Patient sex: M
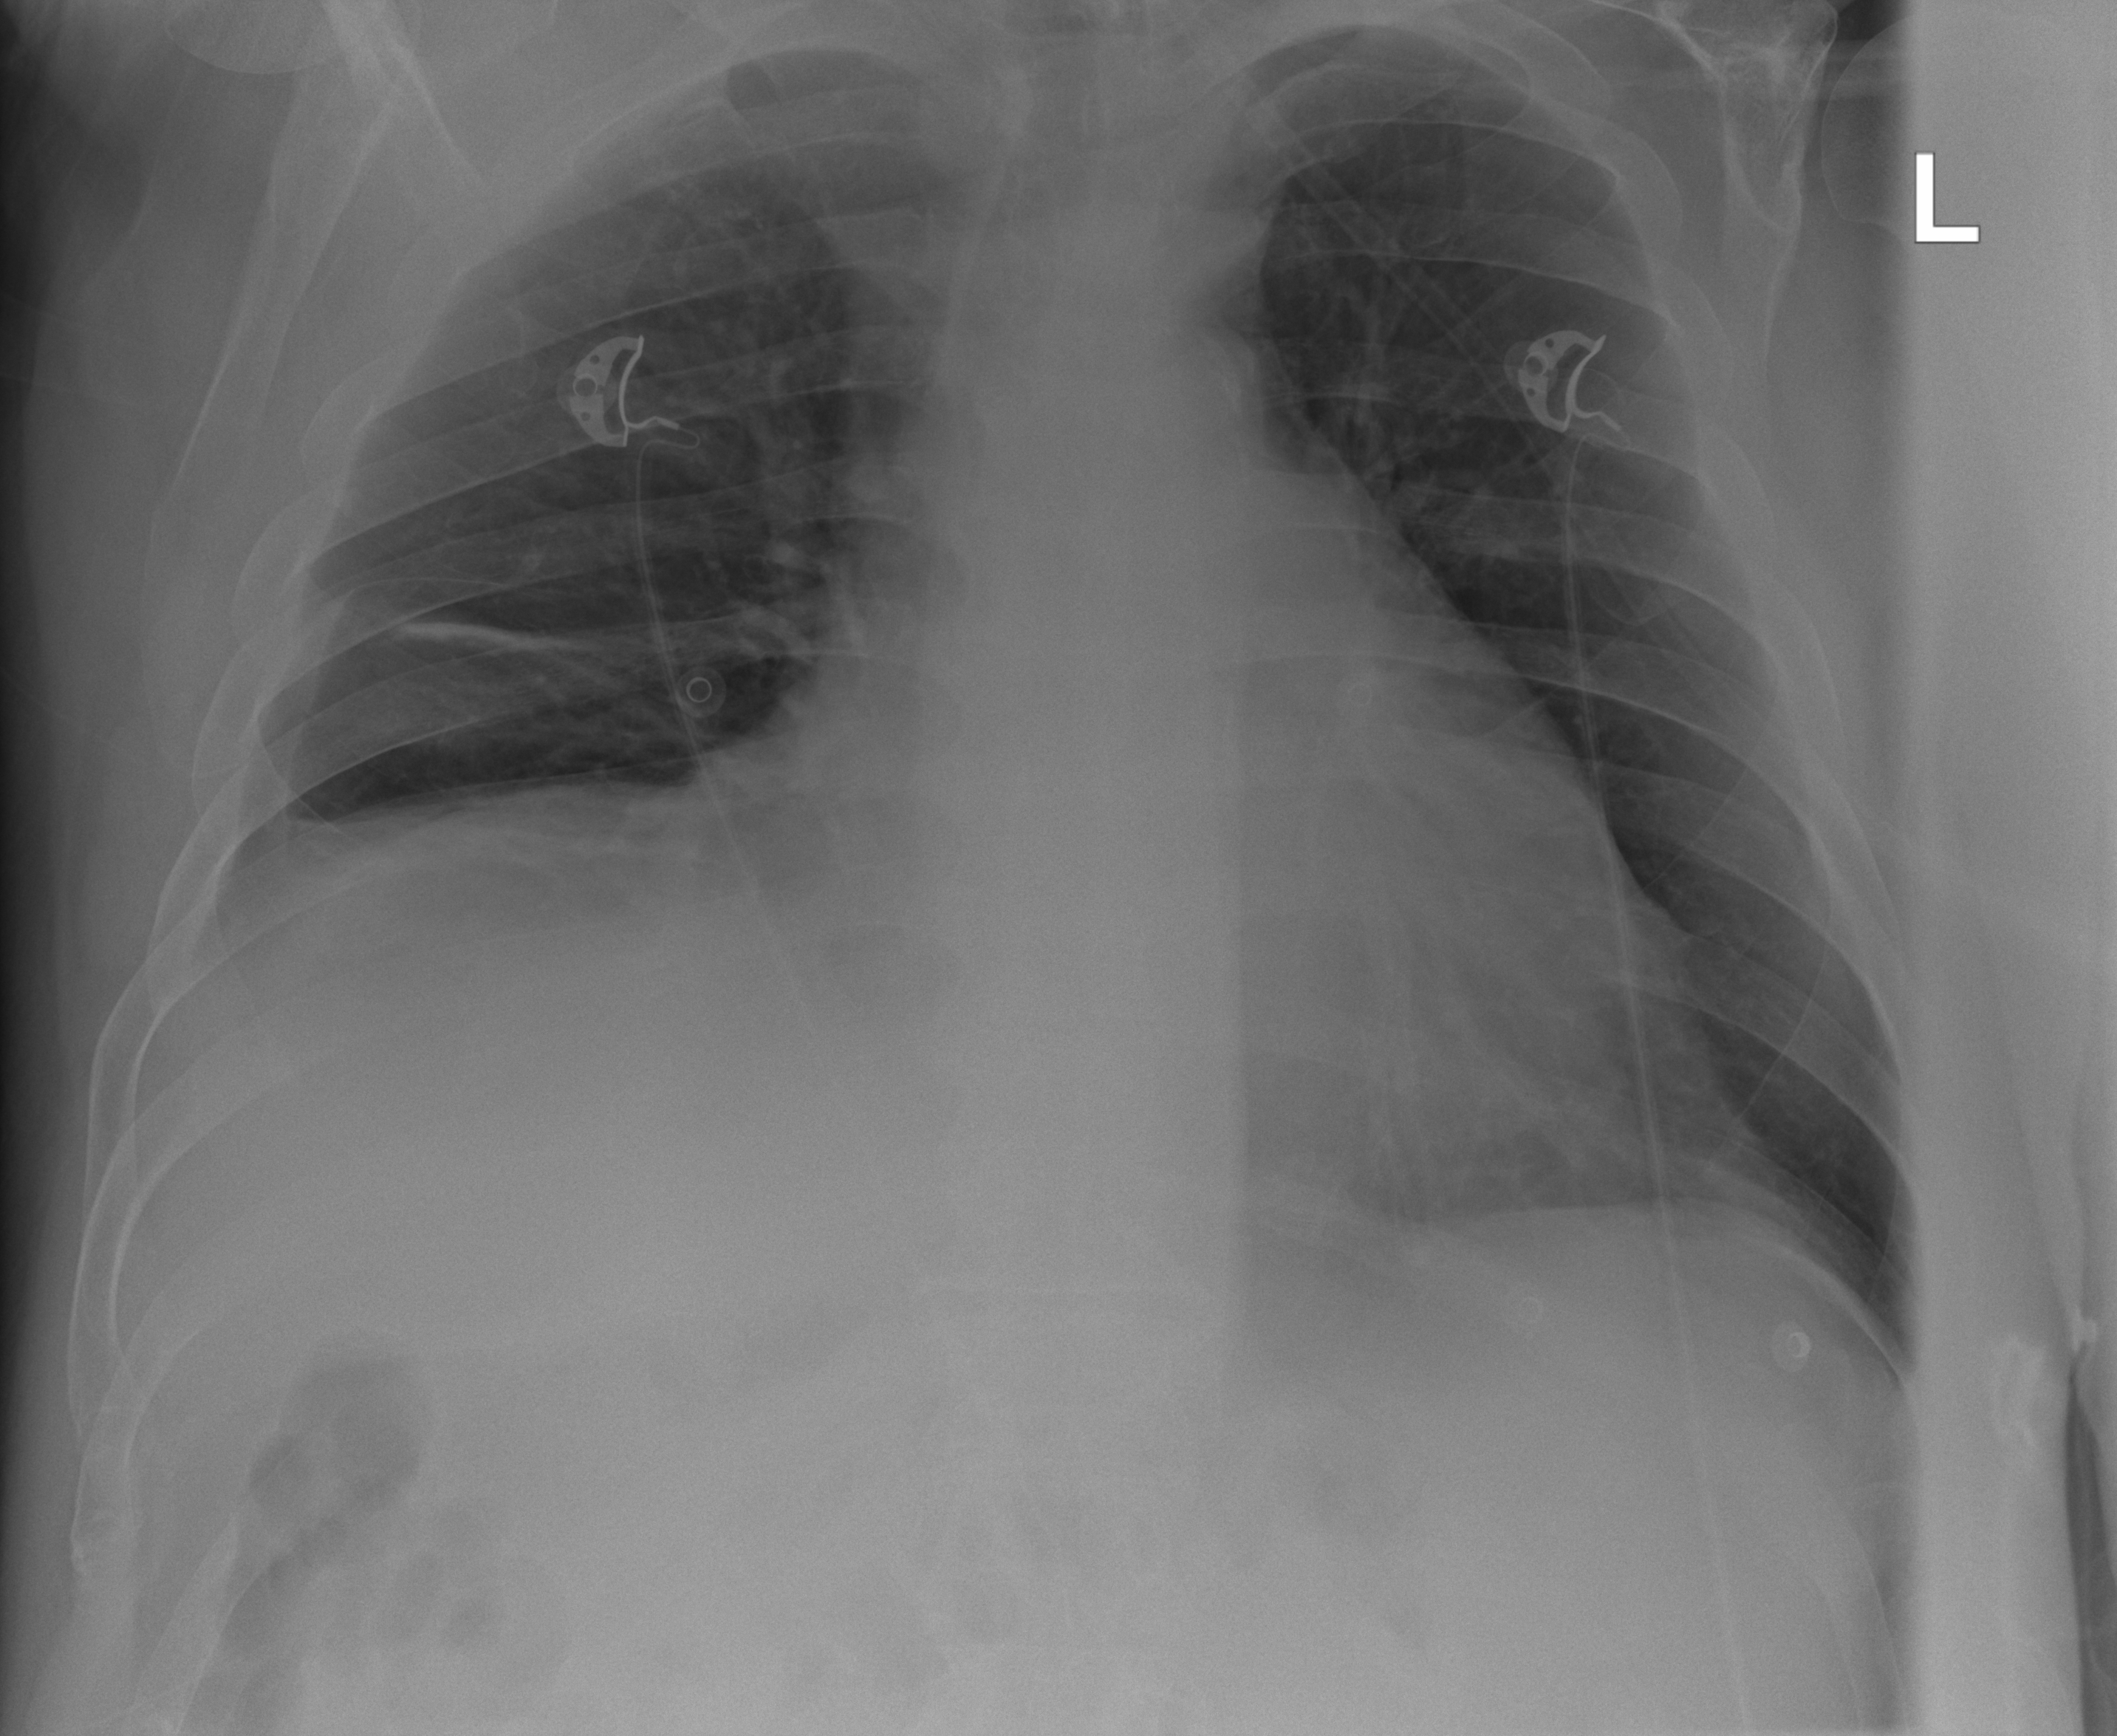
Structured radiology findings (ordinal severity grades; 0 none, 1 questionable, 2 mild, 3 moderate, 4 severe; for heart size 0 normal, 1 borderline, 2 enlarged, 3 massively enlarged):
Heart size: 2
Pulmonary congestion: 0
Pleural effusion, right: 2
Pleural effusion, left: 1
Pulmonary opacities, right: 0
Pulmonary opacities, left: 0
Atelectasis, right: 3
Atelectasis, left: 0